【题型】解答题　【知识点】立体几何　【难度】easy
如图，在圆柱$O'O$中，圆柱轴截面$ABCD$是一个边长为$4$的正方形，$E$为弧$AB$中点，$F$为$BC$中点.

\noindent (1)求三棱锥$C-ABE$的表面积；

\noindent (2)求证：$AE \perp$平面$CEF$；

\noindent (3)求$AC$与平面$BEF$所成角的正弦值.
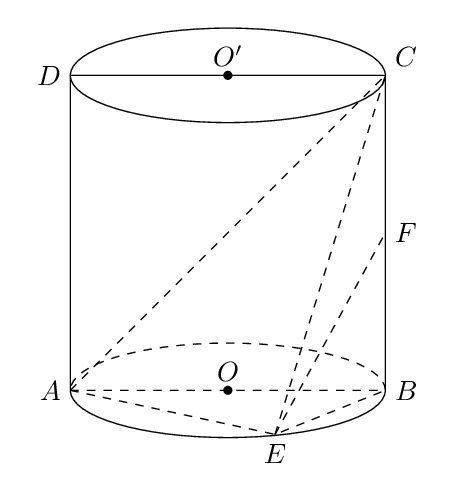
【解答】
\noindent 【答案】(1)$12+4\sqrt{2}+4\sqrt{3}$

\noindent (2)证明见解析

\noindent (3)$\dfrac{1}{2}$

\vspace{5pt}
\noindent 【分析】(1)根据线面垂直得出线线关系及边长再应用$S_{C-ABE}=S_{\triangle ABE}+S_{\triangle AEC}+S_{\triangle ABC}+S_{\triangle BEC}$即可得解；

\noindent (2)应用$CB \perp$平面$ABE$性质，结合线面垂直判定定理即可证明；

\noindent (3)结合$AE \perp$平面$CEF$，应用线面角定义计算求解正弦值即可.

\vspace{5pt}
\noindent 【详解】(1)因为$AB=CD=4$，$AE=EB=2\sqrt{2}$，又因为$CB \perp$平面$ABE$，$AB,BE \subset$平面$ABE$，

\noindent 所以$CB \perp AB$，$CB \perp BE$，所以$EC=\sqrt{16+8}=2\sqrt{6}$，

\noindent 所以三棱锥$C-ABE$的表面积为

\begin{align*}
S_{C-ABE} &= S_{\triangle ABE} + S_{\triangle AEC} + S_{\triangle ABC} + S_{\triangle BEC} \\
&= \frac{1}{2} \times 2\sqrt{2} \times 2\sqrt{2} + \frac{1}{2} \times 2\sqrt{2} \times 2\sqrt{6} + \frac{1}{2} \times 4 \times 4 + \frac{1}{2} \times 2\sqrt{2} \times 4 \\
&= 12 + 4\sqrt{2} + 4\sqrt{3}
\end{align*}

\noindent (2)因为$CB \perp$平面$ABE$，$AE \subset$平面$ABE$，

\noindent 所以$CB \perp AE$，又因为$AB$是圆的直径，所以$AE \perp EB$，

\noindent $EB,BC \subset$平面$CEF$，$EB \cap BC = B$，所以$AE \perp$平面$CEF$；

\noindent (3)由$AE \perp$平面$CEF$，即得$AE \perp$平面$BEF$，

\noindent 所以$AC$与平面$BEF$所成角为$\angle ACE$，

\noindent $AC$与平面$BEF$所成角的正弦值为$\sin\angle ACE = \dfrac{AE}{AC} = \dfrac{2\sqrt{2}}{4\sqrt{2}} = \dfrac{1}{2}$